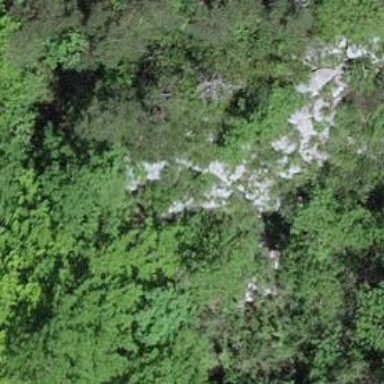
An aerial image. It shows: Cliff in nature.